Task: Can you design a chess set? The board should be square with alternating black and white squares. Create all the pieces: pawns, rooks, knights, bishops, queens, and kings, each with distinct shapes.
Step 1756:
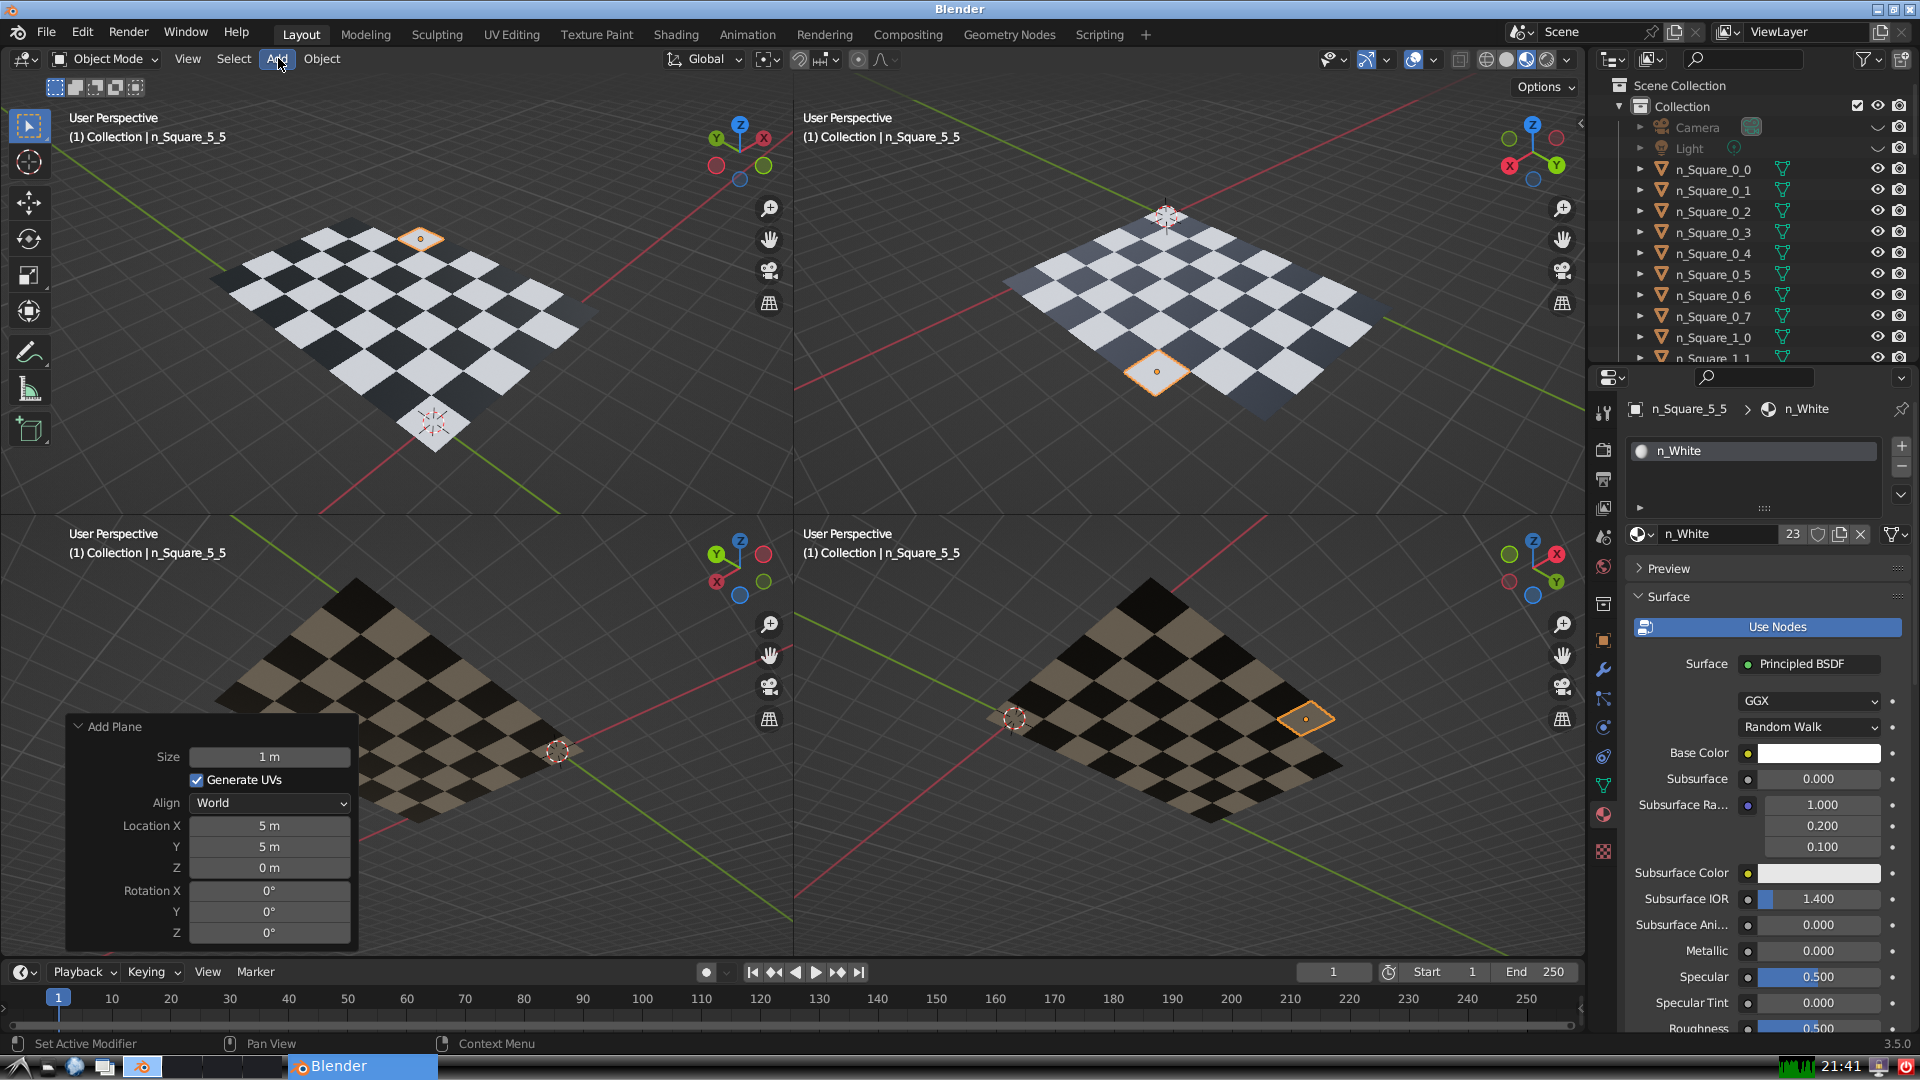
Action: click: no